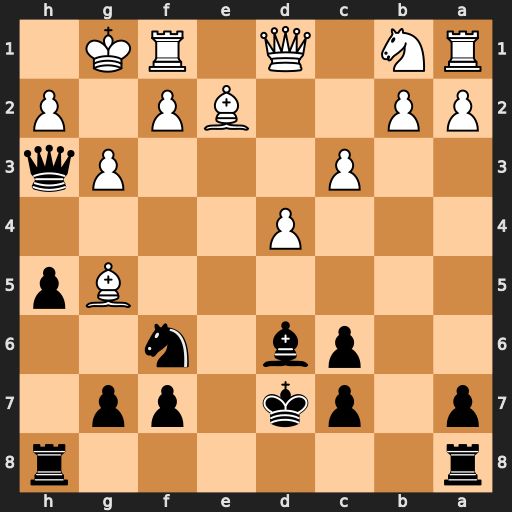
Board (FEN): r6r/p1pk1pp1/2pb1n2/6Bp/3P4/2P3Pq/PP2BP1P/RN1Q1RK1
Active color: b
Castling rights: -
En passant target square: -
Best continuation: Ng4 Bxg4+ hxg4 Qxg4+ Qxg4